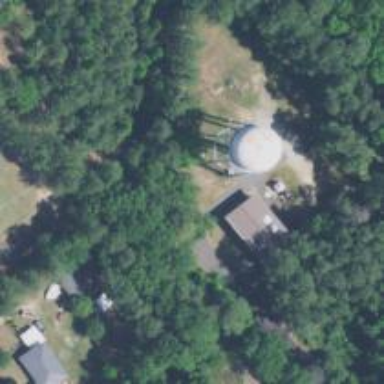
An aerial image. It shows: Water tower that is man-made.